Question: I am using facebook php sdk. And i have integrated facebook open graph on my app.
I want to post on friends wall using open graph like in this image.
I have captured this image wall post from another app and i want to make same post like this.
Also i want to make a action link like "Get App".
when user clicks on Get app. My app should open on a new tab.
I read many docs. And they say it is not possible to post on friends wall using open graph and i tried $facebook->api('/$firend_id/feed) but it posts a link on friends wall.
I dont want link i want to post a gift to friends wall .
Please suggest me how can i do it?
Regards,
Krishna
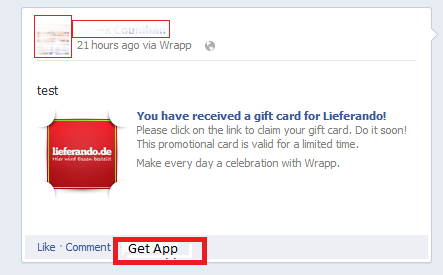
Answer: I solved it using hit and trial method.
'''
$attachment = array(
'message' => $d['giftmsg'],
'name' => 'You have recived a gift voucher for a '.$dd['title'].'!' .'',
'link'=>'https://thevoucherlink.com/redirect.php',
'description' => " Please click on the link to claim your gift card. Do it soon! This promotional card is valid for a limited time.. <center>&nbsp;</center> The Voucher Link allows facebook users send gift vouchers from local businesses to their friends",
'picture' => $im,
'actions'=>array('name'=>'Get Voucher','link'=>'https://thevoucherlink.com/redirect.php')
);
try {
$t= $facebook->api('/' . $_POST['friend_id']. '/feed', 'POST', $attachment);
} catch (Exception $exc) {
$err= $exc->getTraceAsString();
}
'''
You can make same post using these parameters on post.
Thank you for your answers..